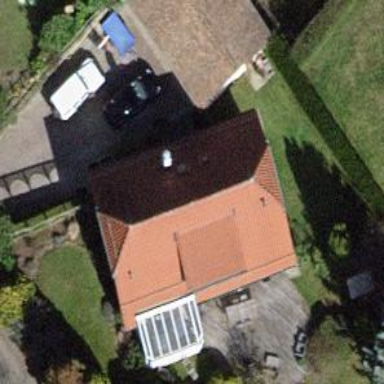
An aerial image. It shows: Simple house.